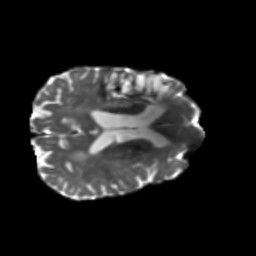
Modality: T2w
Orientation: axial
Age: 75
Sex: male
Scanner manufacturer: siemens
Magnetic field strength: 3 T
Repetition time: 5.47 s
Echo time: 0.0854 s